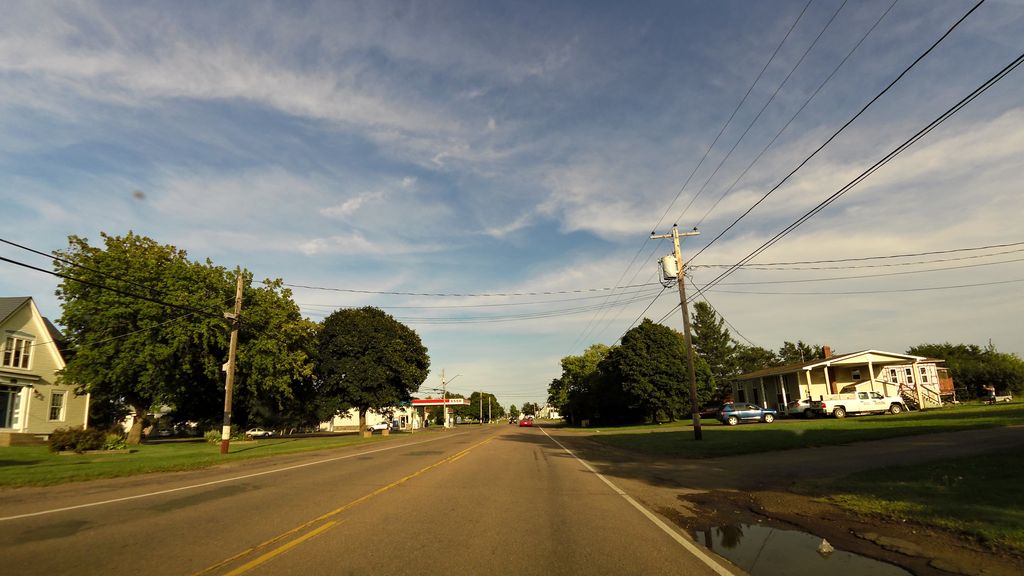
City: charlottetown